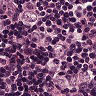
Metastatic tissue present: yes